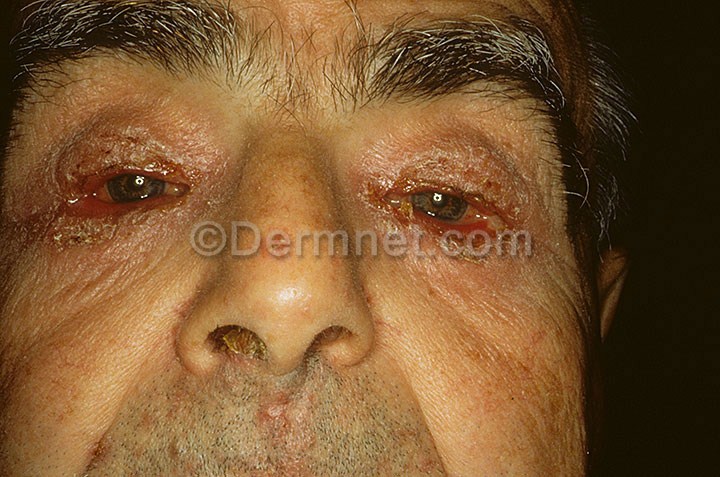
Disease: Cellulitis Impetigo and other Bacterial Infections